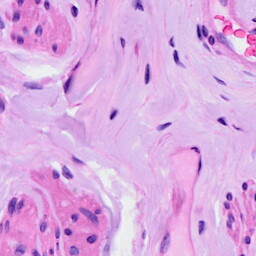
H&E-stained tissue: Ovarian